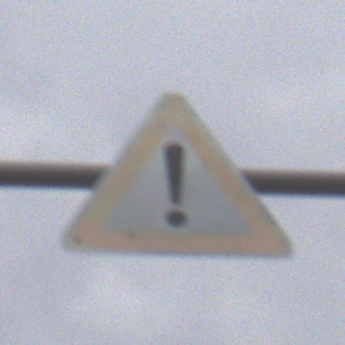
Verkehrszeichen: Gefahrenstelle
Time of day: Midday
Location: Outdoor (Suburban)
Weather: Overcast
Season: NotSpecified
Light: Natural